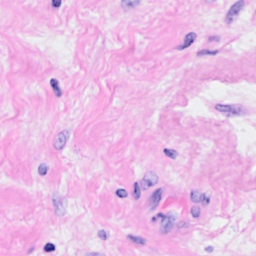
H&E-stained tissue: Breast